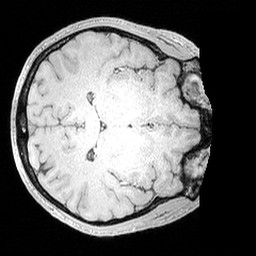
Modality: MP2RAGE
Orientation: axial
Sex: male
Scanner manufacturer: siemens
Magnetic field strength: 3 T
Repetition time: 5 s
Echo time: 0.00292 s